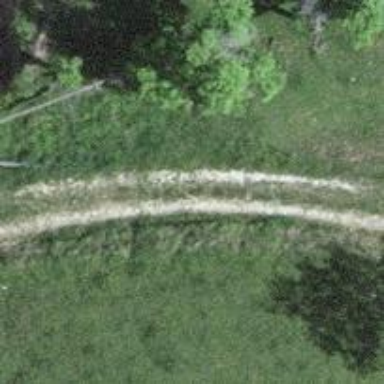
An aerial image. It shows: Track with grade 4 tracktype.